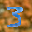
Label: 3